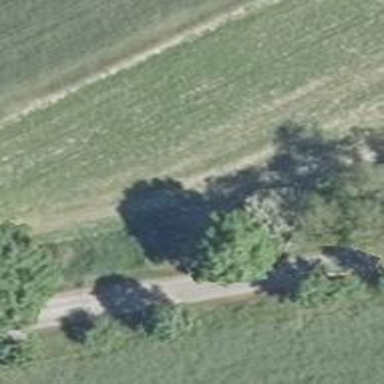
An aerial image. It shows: Row of broadleaved trees.